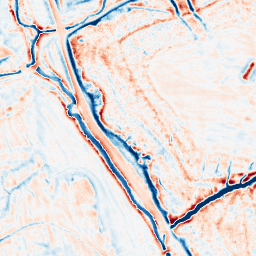
Category: edge_preserving
Decomposition family: bilateral
Decomposition parameters: d: 15
sigma_color: 50
sigma_space: 50
Upsampling method: sinc_hamming
Upsampling parameters: scale: 2
kernel_size: 8
Upsampling scale: 2